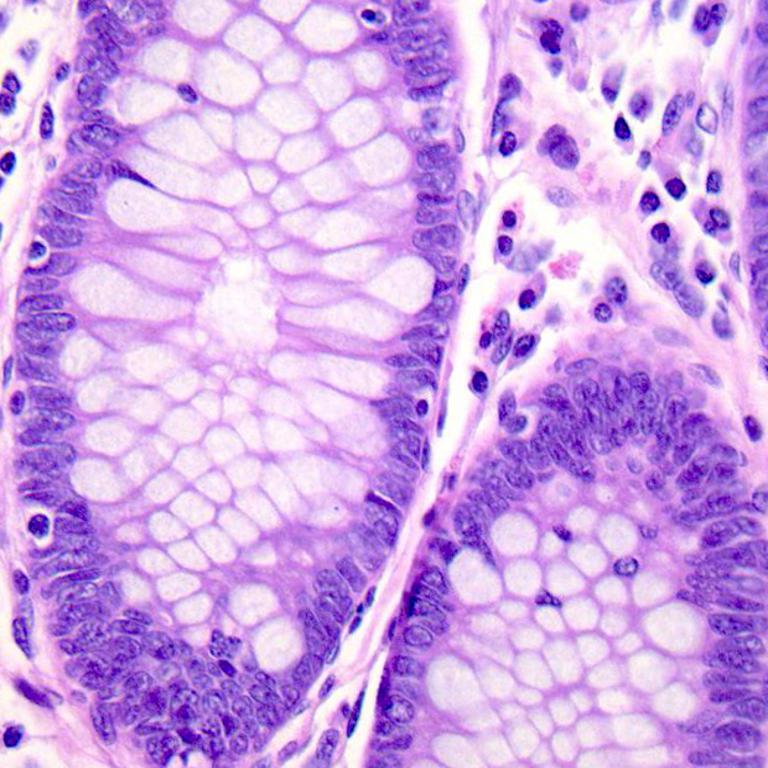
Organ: colon
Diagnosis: benign